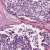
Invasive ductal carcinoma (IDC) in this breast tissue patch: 0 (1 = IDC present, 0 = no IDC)